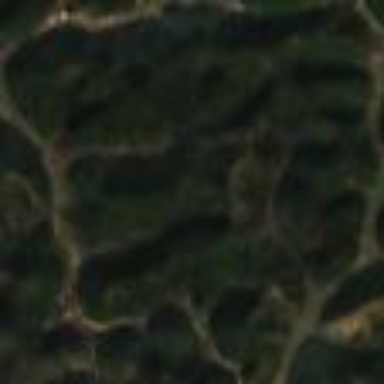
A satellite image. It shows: Beautiful woodland area.